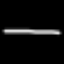
Label: octagon